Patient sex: M
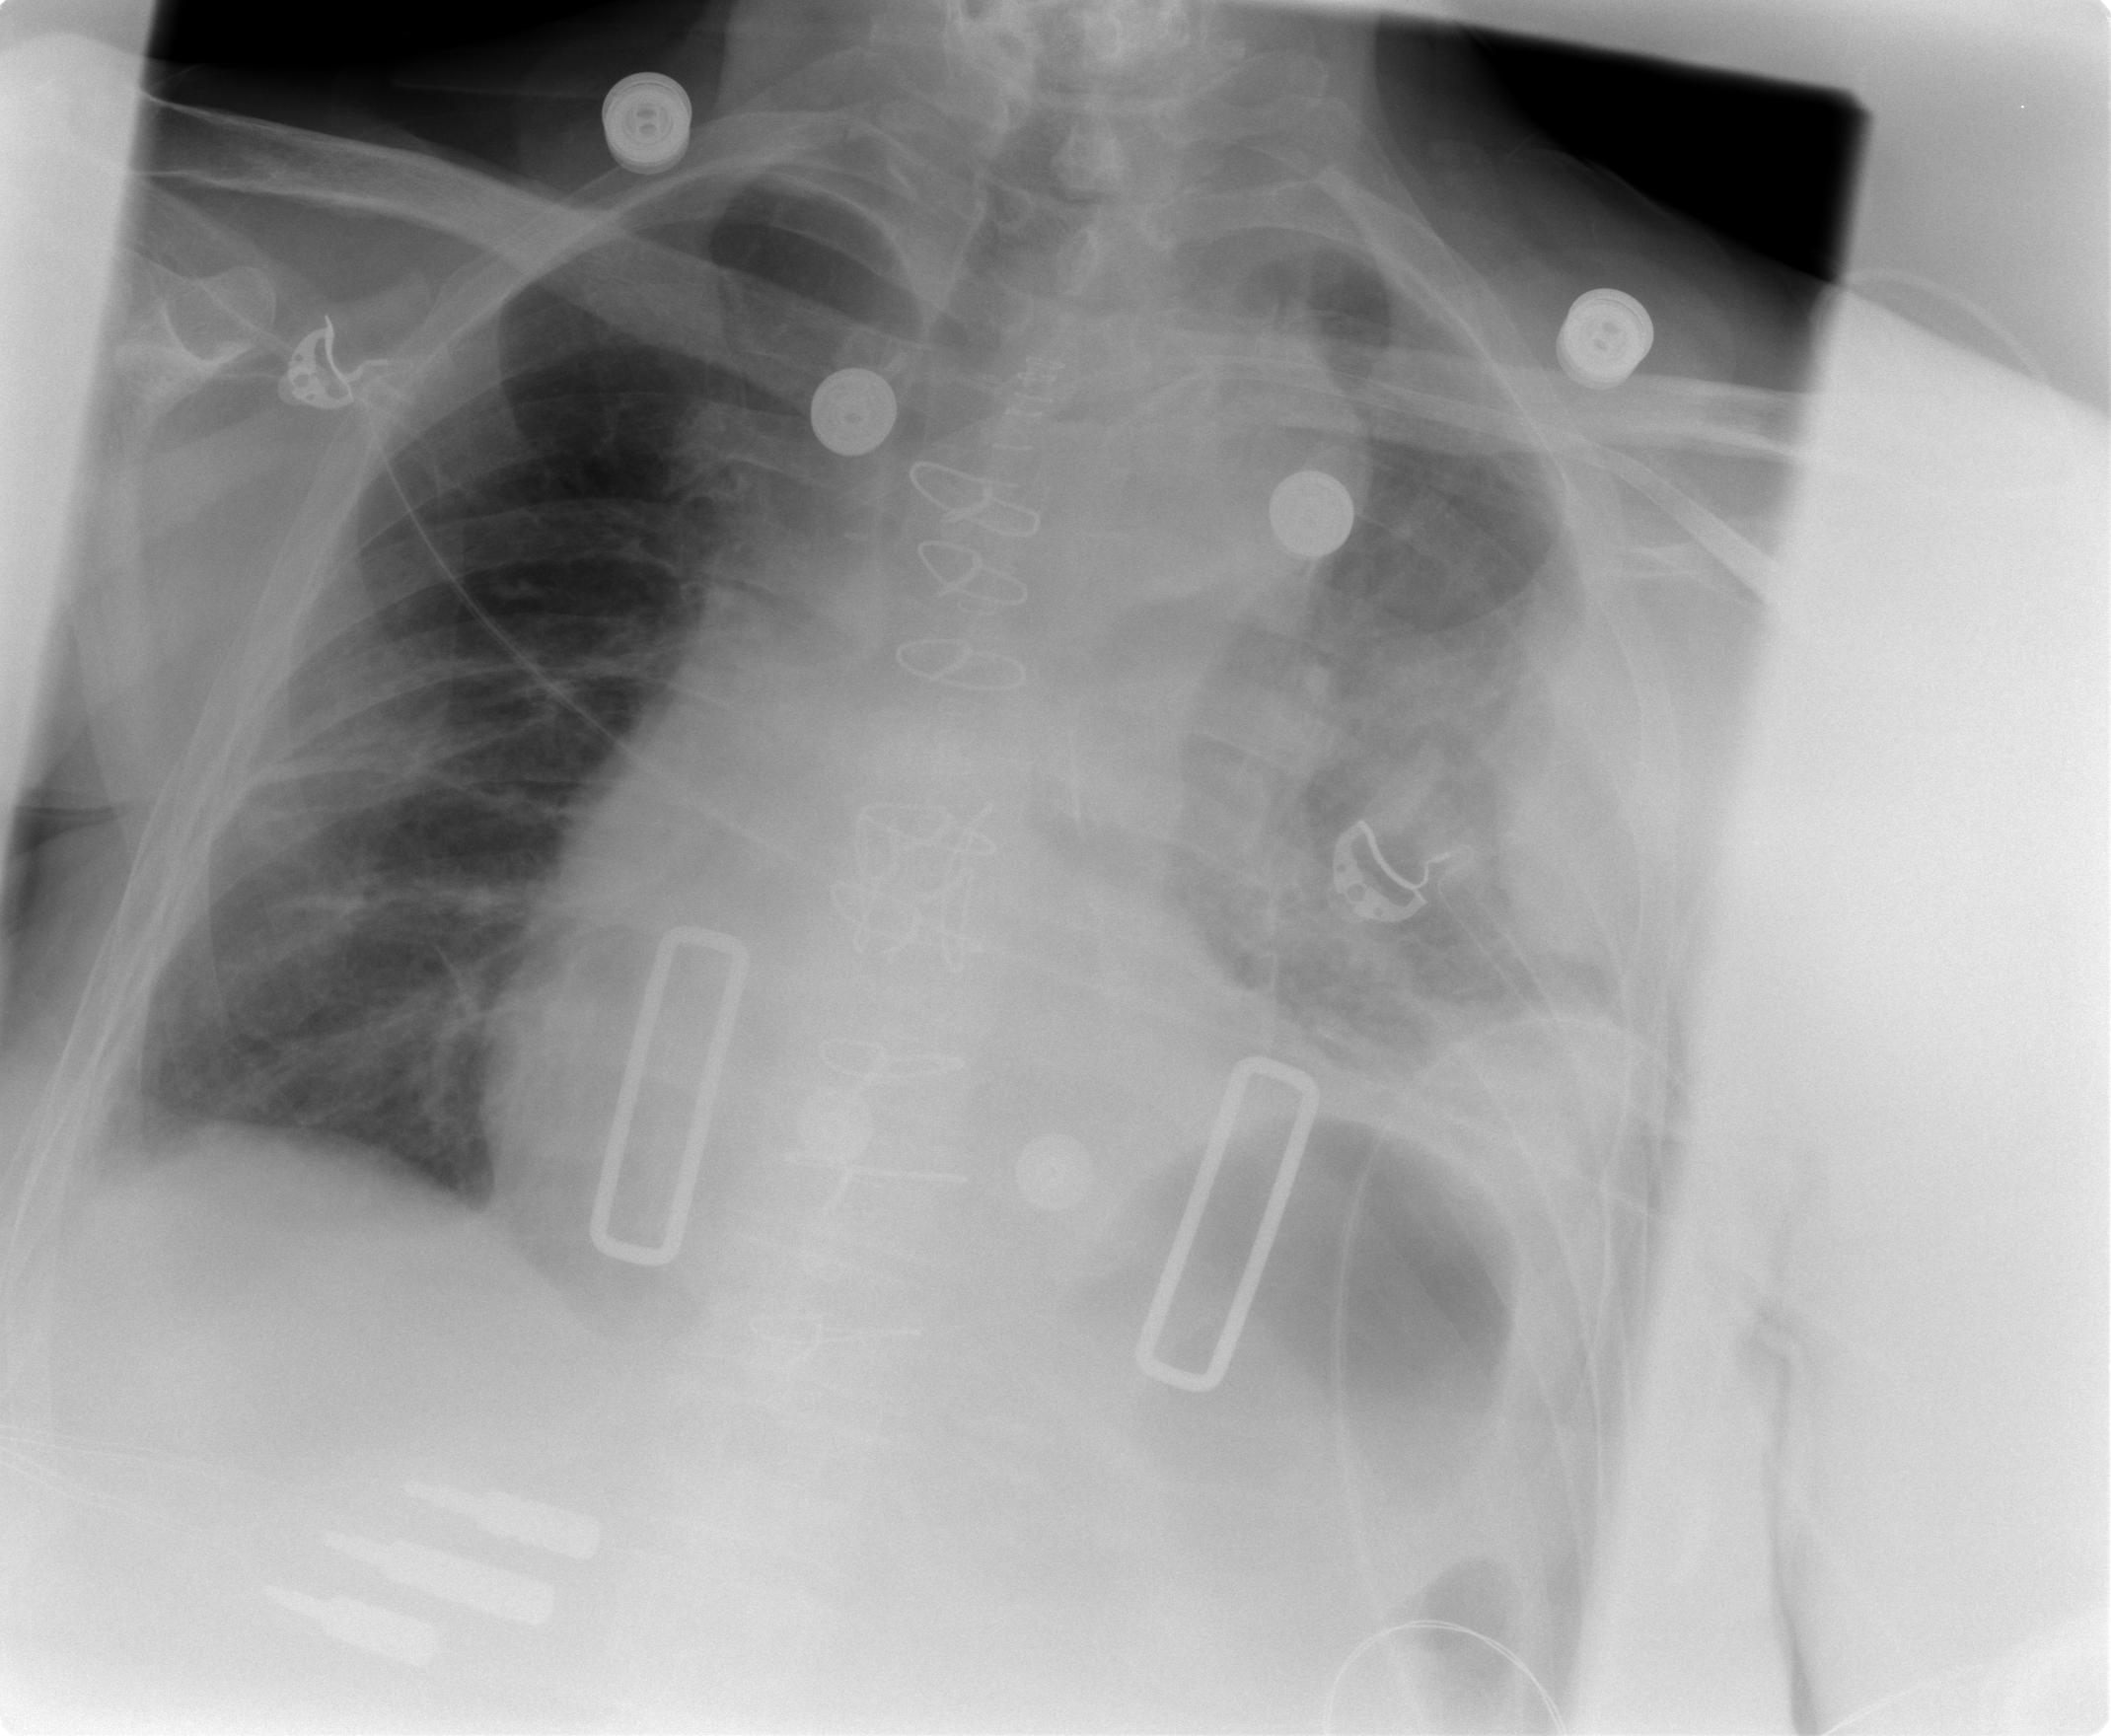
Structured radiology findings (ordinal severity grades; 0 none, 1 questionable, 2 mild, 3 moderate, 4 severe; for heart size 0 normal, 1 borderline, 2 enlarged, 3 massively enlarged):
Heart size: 2
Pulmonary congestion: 2
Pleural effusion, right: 1
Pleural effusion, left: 3
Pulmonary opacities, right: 2
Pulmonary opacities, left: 3
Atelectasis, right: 2
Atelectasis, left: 3